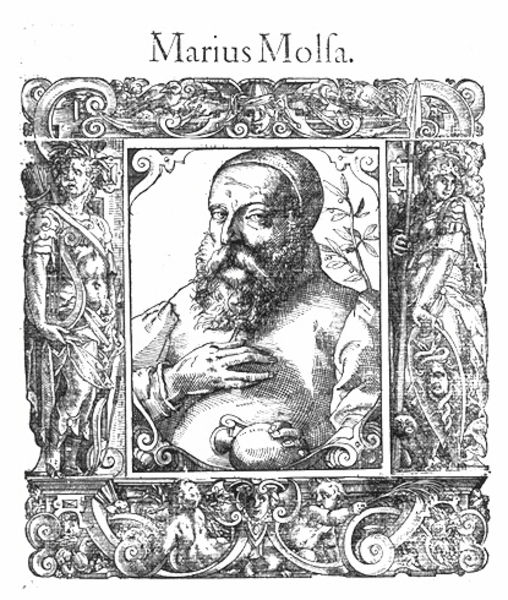
Titel: Bildnis des Francsco Maria Molza
Künstler: Tobias Stimmer
Institution: (Seriendruck)
Schlagwörter: blätter, hand, mann, weiß, brust, nase, schwarz, blick, haube, ornament, alt, bart, flasche, gesichter, kappe, mütze, augen, gesicht, rahmen, vollbart, bildnis, portrait, porträt, personen, pflanze, renaissance, engel, krug, ranken, schwung, schrift, graphik, rand, figuren, lanze, wein, dick, weib, verzierung, bauch, bögen, fett, schild, gefäß, maske, zweig, druck, stich, hakennase, schwarzweiß, waffen, kugel, lorbeer, rüstung, schnörkel, harnisch, voluten, speer, säufer, trinker, putten, kupferstich, putti, pfeil, bau, karyatiden, pfeile, stechend, ölzweig, stechender blick, marius, molfa, raumen, zwieg, marius molfa, marius molsa, maris molsa